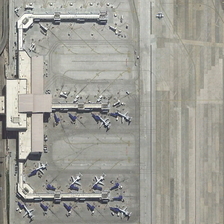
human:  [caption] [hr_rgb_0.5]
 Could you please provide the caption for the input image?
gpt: many of the planes were docked on the wide .

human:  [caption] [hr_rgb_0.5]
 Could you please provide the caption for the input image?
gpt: some planes are near a terminal in an airport .

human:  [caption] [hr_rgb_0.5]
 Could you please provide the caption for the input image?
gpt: some planes are near a terminal in an airport .

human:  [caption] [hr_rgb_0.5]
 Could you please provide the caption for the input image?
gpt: a white big plane are on the runway .

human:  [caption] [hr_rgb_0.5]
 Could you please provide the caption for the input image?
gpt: many of the planes were docked on the wide .